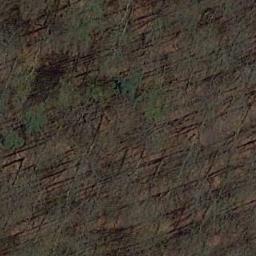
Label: forest